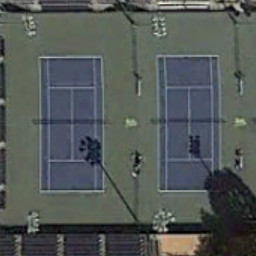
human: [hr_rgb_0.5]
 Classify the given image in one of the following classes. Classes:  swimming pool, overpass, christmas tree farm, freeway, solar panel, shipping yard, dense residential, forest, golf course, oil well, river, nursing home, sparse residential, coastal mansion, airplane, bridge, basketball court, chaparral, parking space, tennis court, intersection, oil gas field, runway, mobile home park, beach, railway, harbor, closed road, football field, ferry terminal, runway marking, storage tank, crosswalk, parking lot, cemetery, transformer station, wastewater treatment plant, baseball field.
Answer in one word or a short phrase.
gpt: tennis court